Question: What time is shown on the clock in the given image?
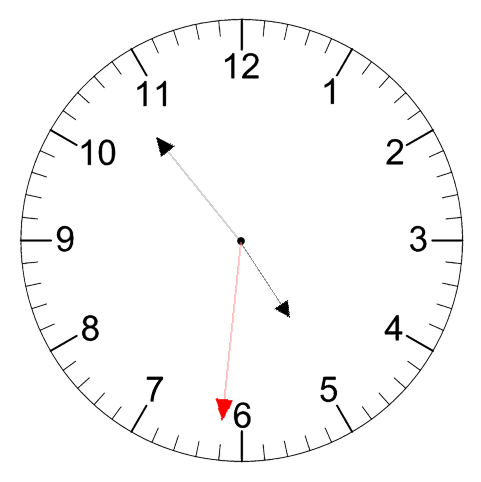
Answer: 04:53:31